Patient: sex M, age 77
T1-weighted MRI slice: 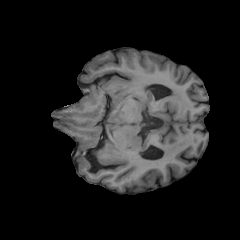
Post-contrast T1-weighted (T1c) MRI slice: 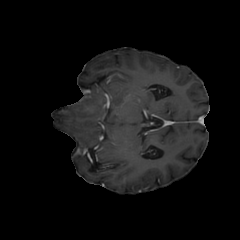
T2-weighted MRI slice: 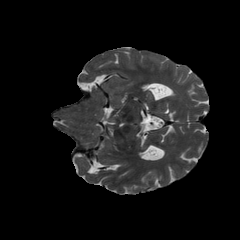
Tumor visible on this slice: yes
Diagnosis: Glioblastoma, IDH-wildtype
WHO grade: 4